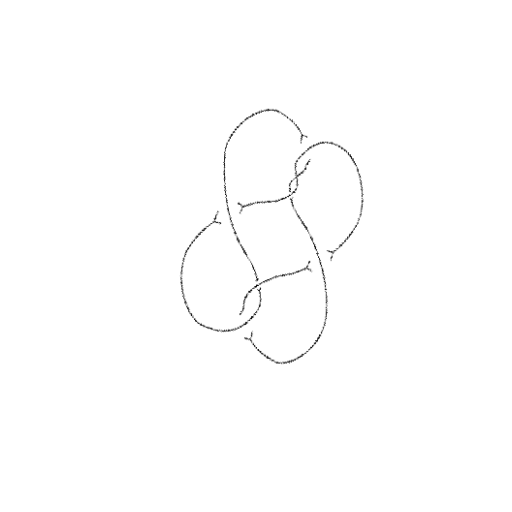
Crossing number: 7